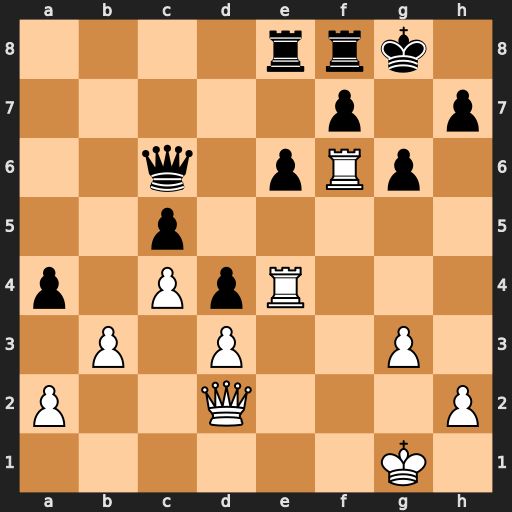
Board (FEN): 4rrk1/5p1p/2q1pRp1/2p5/p1PpR3/1P1P2P1/P2Q3P/6K1
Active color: w
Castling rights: -
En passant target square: -
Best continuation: Qh6 Qxe4 dxe4